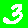
Digit: 3